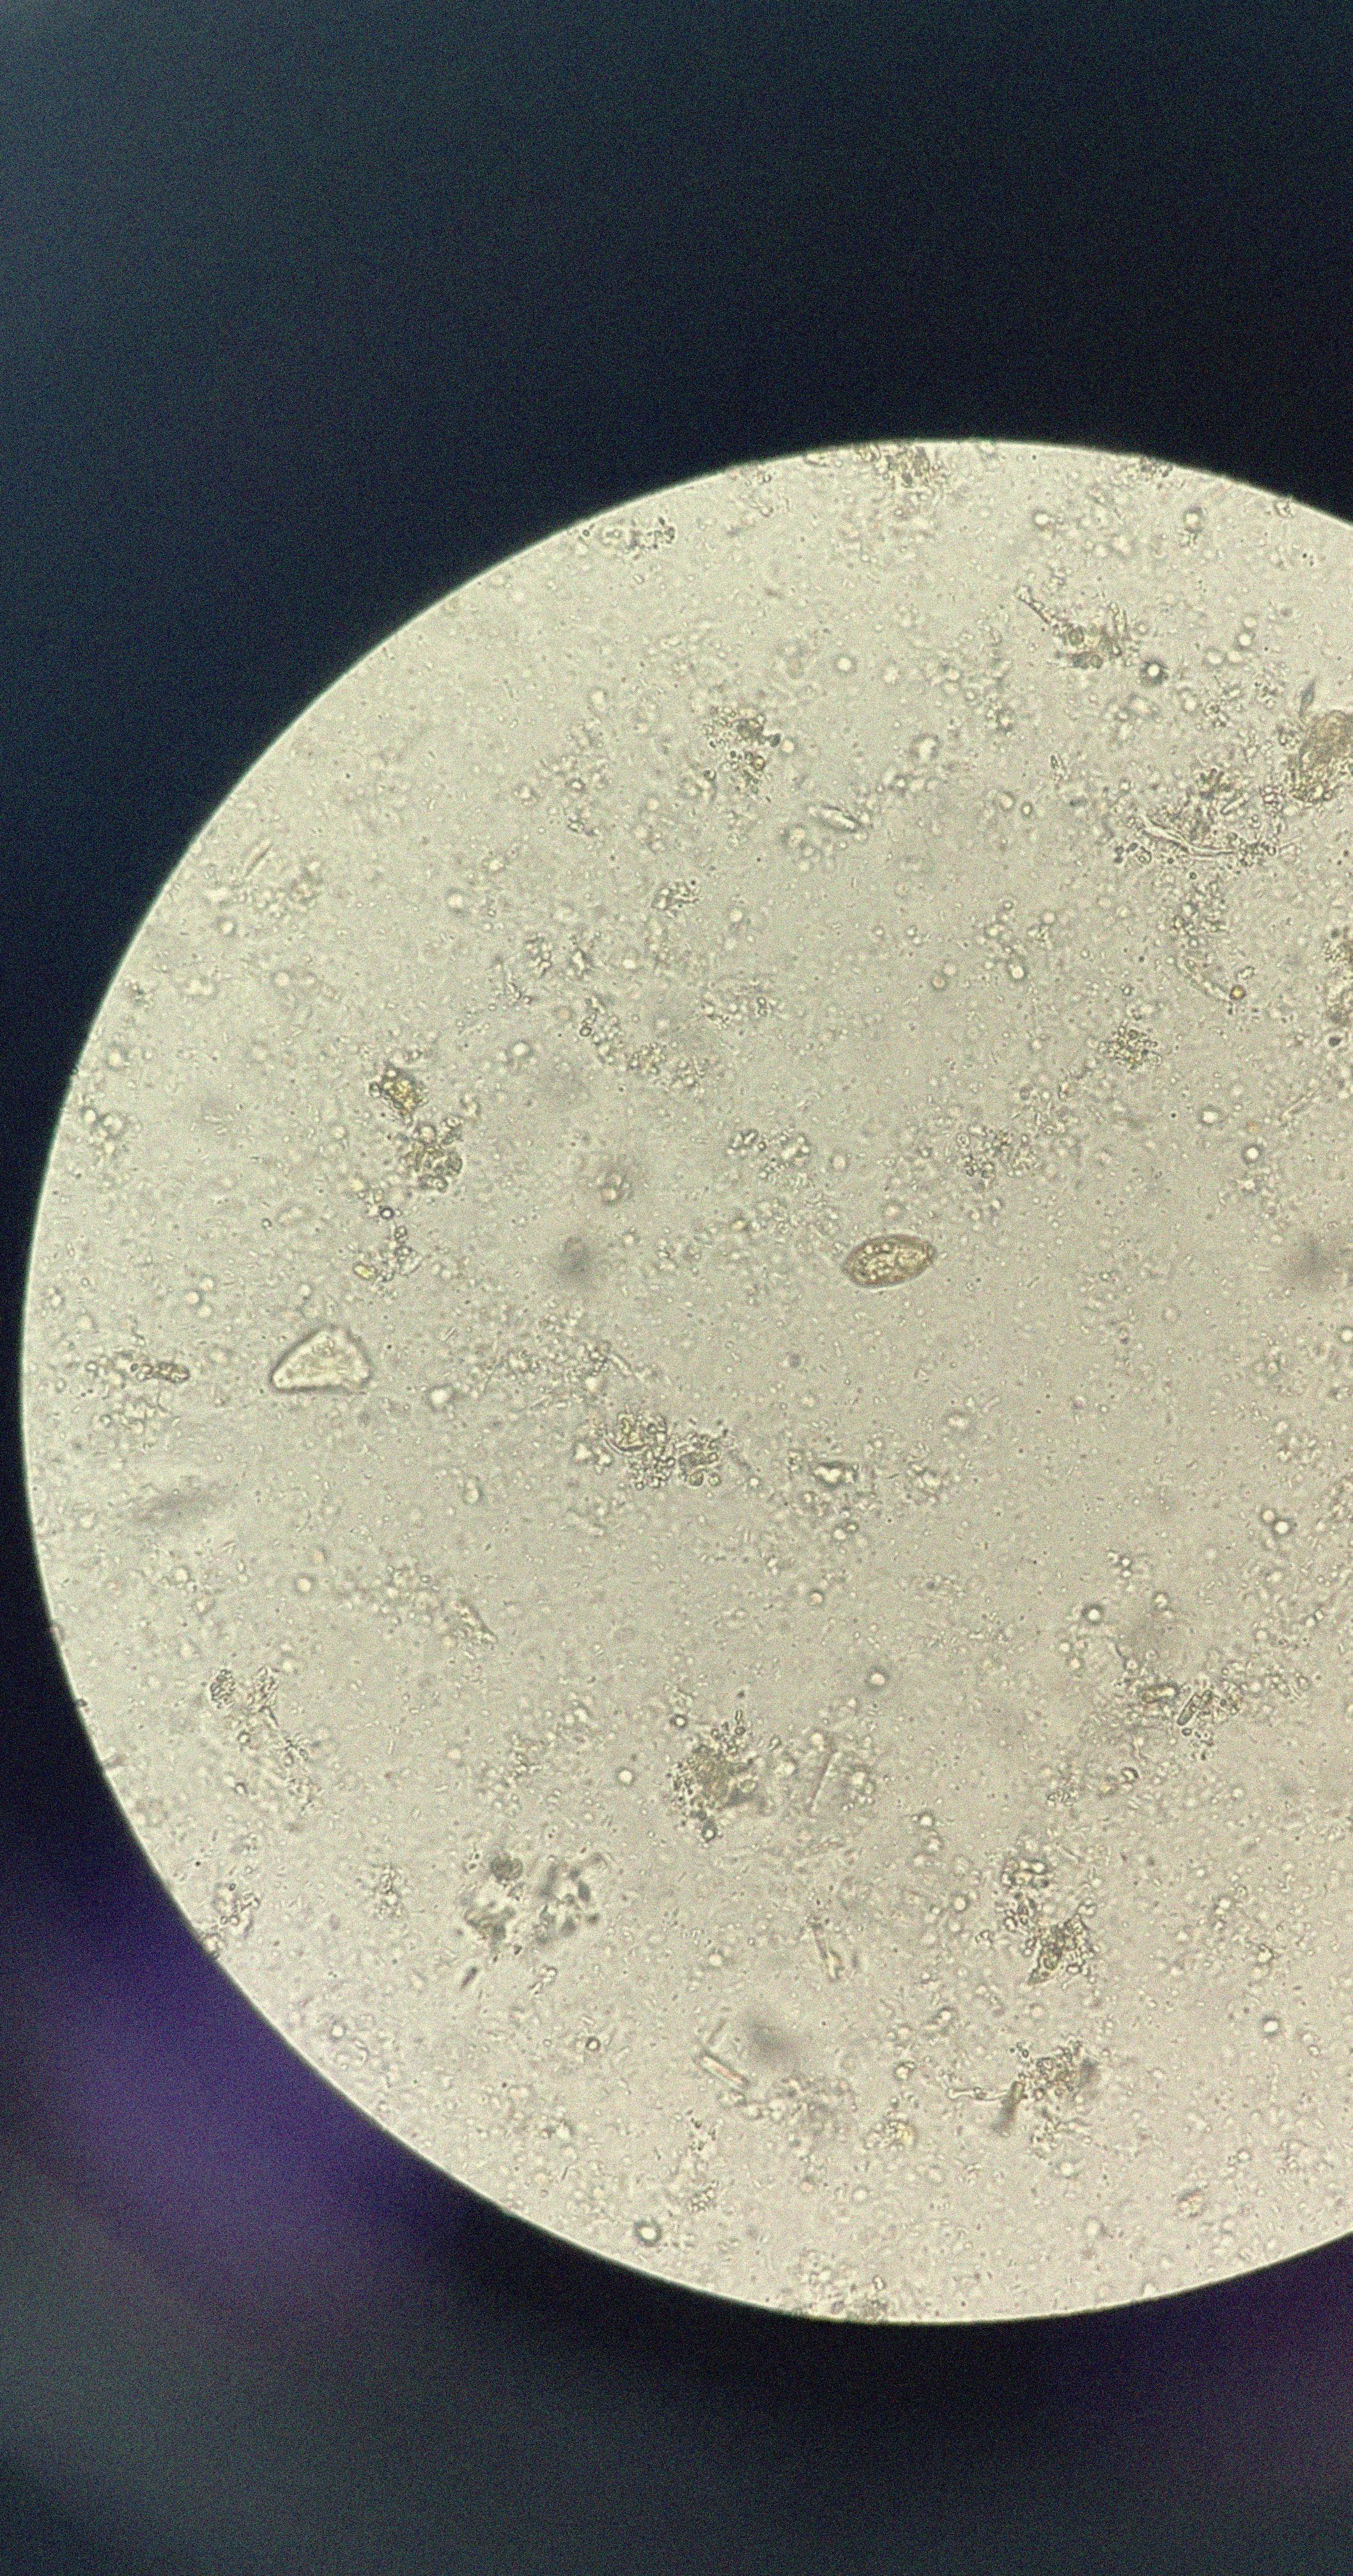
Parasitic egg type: Opisthorchis viverrine